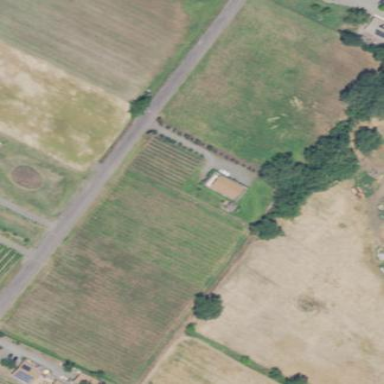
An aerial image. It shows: Vineyard with grape crops.